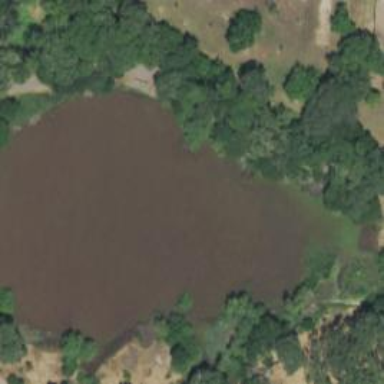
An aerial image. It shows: Reservoir of natural water.